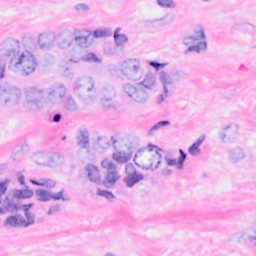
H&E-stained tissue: Breast